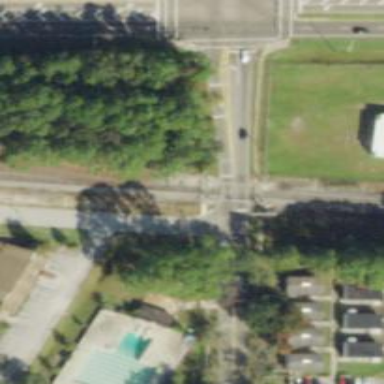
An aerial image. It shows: Unmarked road crossing.